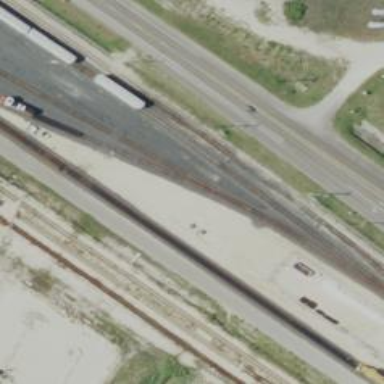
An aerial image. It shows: Railway yard in service.